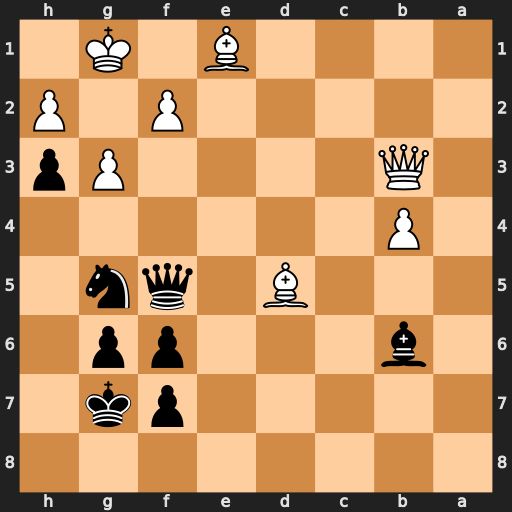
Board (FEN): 8/5pk1/1b3pp1/3B1qn1/1P6/1Q4Pp/5P1P/4B1K1
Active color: b
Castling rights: -
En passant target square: -
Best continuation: Ne4 Bxe4 Qxe4